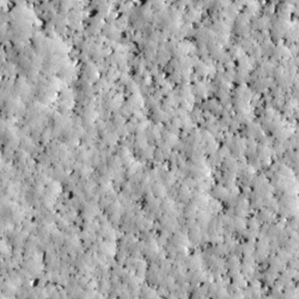
Label: non_frost